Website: walmart
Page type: delivery-shipping
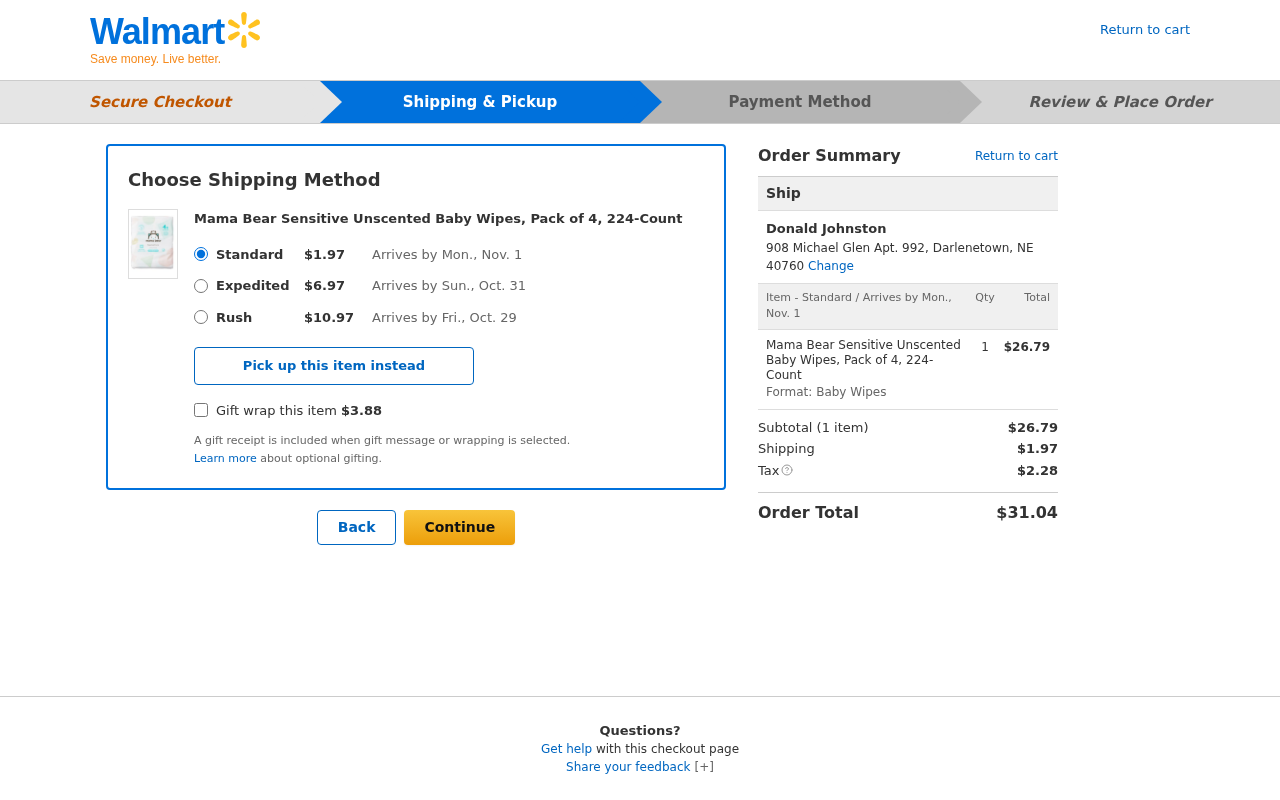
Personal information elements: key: PII_CITY_STATE_ZIP
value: Darlenetown, NE 40760
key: PII_FULLNAME
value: Donald Johnston
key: PII_STREET
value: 908 Michael Glen Apt. 992
Product elements: key: PRODUCT1_ITEM_CATEGORY
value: Baby Wipes
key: PRODUCT1_NAME
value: Mama Bear Sensitive Unscented Baby Wipes, Pack of 4, 224-Count
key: PRODUCT1_PRICE
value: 26.79
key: PRODUCT1_QUANTITY
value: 1
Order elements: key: ORDER_SHIPPING_STANDARD
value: $1.97
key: ORDER_DELIVERY_DATE
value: Mon., Nov. 1
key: ORDER_SHIPPING_EXPEDITED
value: $6.97
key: ORDER_DELIVERY_EXPEDITED
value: Sun., Oct. 31
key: ORDER_SHIPPING_RUSH
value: $10.97
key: ORDER_DELIVERY_RUSH
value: Fri., Oct. 29
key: ORDER_GIFT_WRAP
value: $3.88
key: ORDER_DELIVERY_DATE2
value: Mon., Nov. 1
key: ORDER_NUM_ITEMS
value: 1
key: ORDER_SUBTOTAL
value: $26.79
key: ORDER_SHIPPING_COST
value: $1.97
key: ORDER_TAX
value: $2.28
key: ORDER_TOTAL
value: $31.04